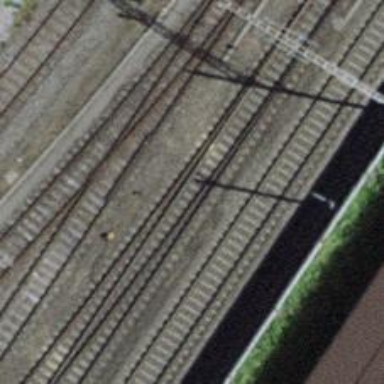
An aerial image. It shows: Railway switch.